Question: I have a containing div with styling. I need this div to wrap around an image and text content not taking up more space than necessary.
When I just have an image this is easy enough: <URL>
'''
.cont {
text-align: center;
}
.cont2 {
display: inline-block;
border: 3px solid grey;
padding: 10px;
background: blue;
}
<div class="cont">
<div class="cont2">
<div class="image">
<img width="400" src="http://www.psdgraphics.com/file/colorful-triangles-background.jpg" />
</div>
</div>
</div>
'''
But when I have text, the text expands to take up the full width: <URL>
'''
<div class="cont">
<div class="cont2">
<div class="image">
<img width="400" src="http://www.psdgraphics.com/file/colorful-triangles-background.jpg" />
</div>
<div class="text">
<p>Some text Some text Some text Some text Some text Some text Some text Some text Some text Some text Some text Some text Some text Some text Some text Some text Some text Some text Some text Some text Some text Some text Some text Some text Some text Some text Some text Some text Some text Some text Some text Some text Some text Some text Some text Some text Some text Some text Some text Some text Some text Some text Some text Some text </p>
</div>
</div>
</div>
'''

My layout is responsive and the content is dynamic and the size of the image (which dictates the size of the container) will vary. As such I cant set a fixed width on anything.
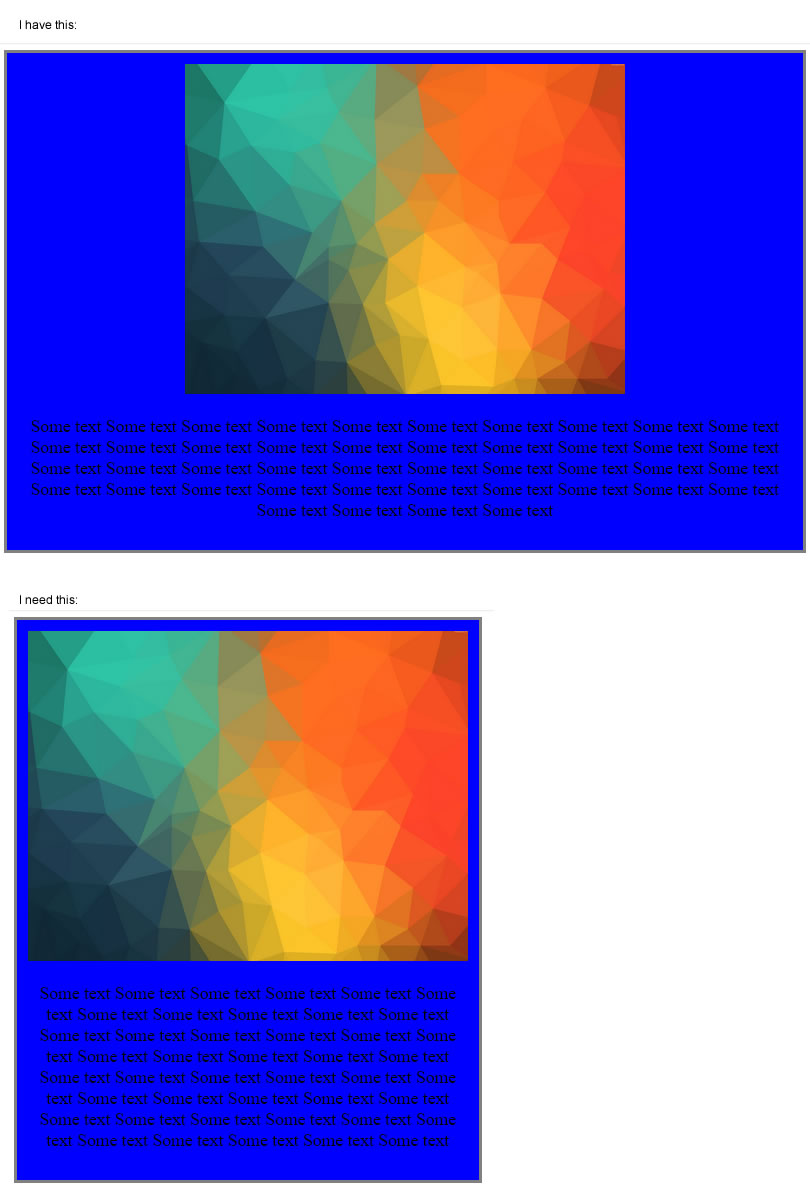
Answer: You can try like this: <URL>
'''
.cont2 {
border: 3px solid grey;
padding: 10px;
background: blue;
color:white;
width: 1%;
display: table;
margin:auto;
}
.text{
display: inline-block;
}
'''